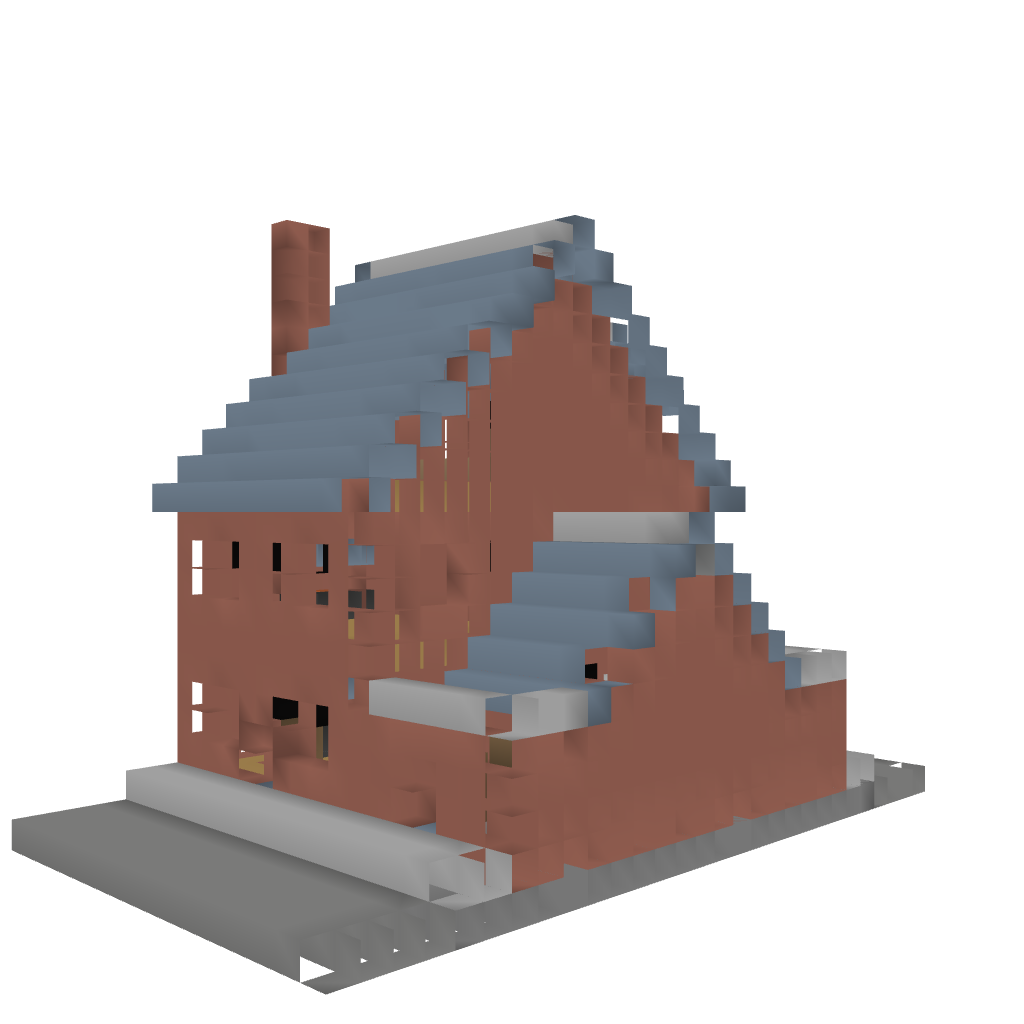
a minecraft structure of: Back To Back Terraced House 1 OF 2